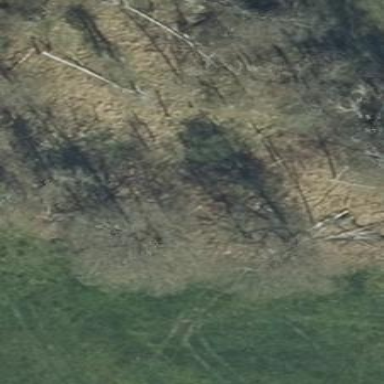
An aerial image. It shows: Forest area.